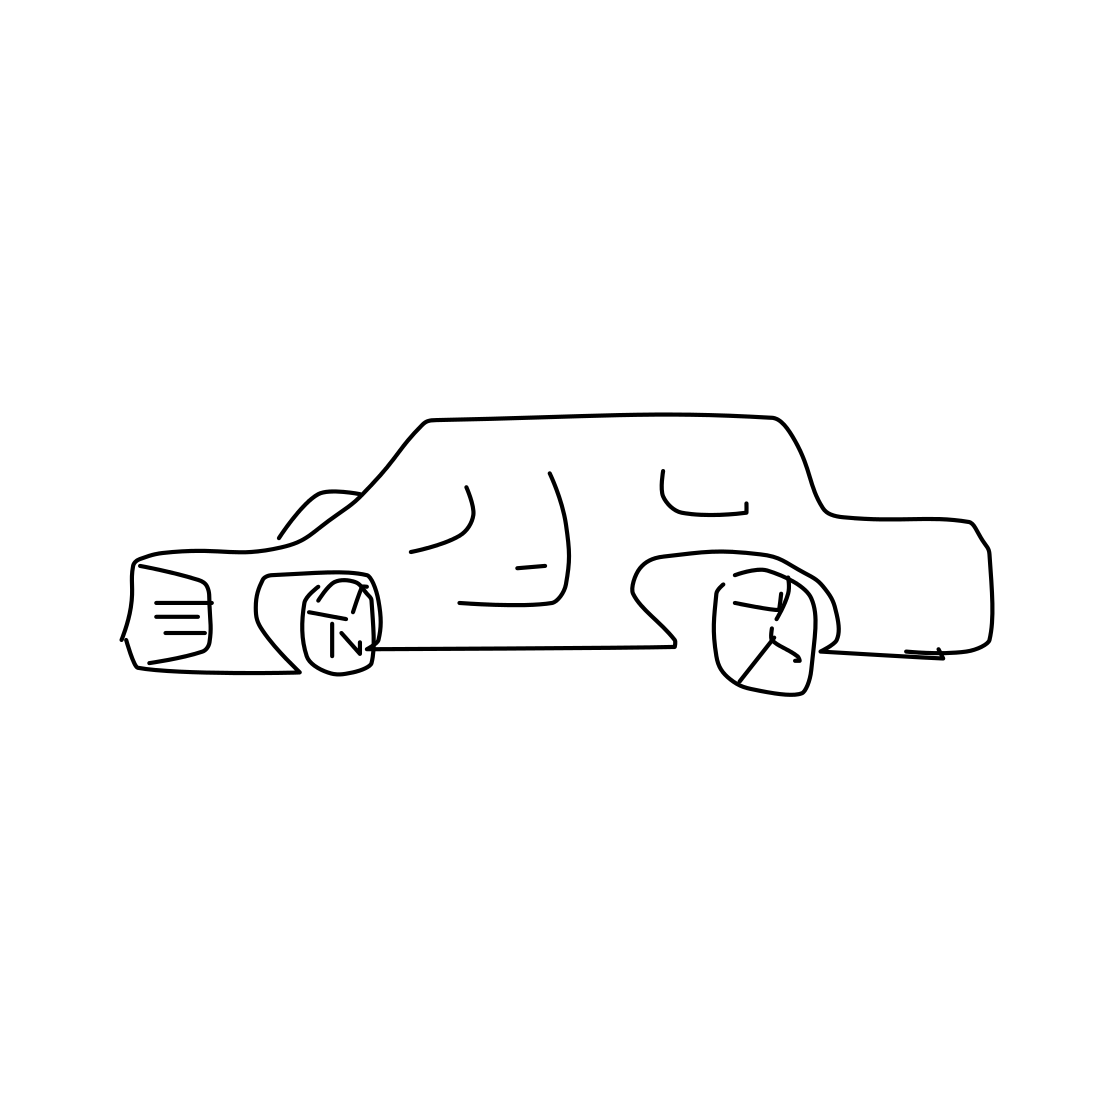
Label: race car